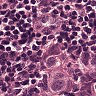
Metastatic tissue present: yes